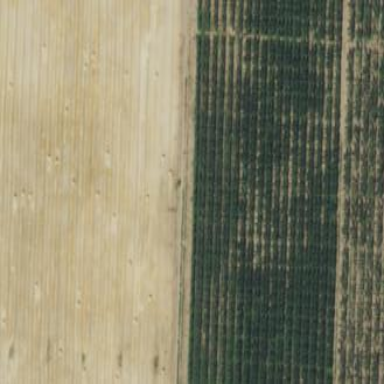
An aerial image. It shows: Orchard.